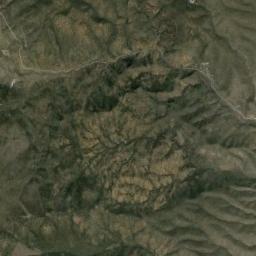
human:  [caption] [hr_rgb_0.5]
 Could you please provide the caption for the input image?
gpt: The mountain is uneven and rough .

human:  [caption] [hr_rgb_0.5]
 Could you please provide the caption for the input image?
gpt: There are many terraces and mountain trails on this mountain .

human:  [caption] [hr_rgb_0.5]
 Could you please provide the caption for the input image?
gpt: The folded mountain has a series of rugged mountains .

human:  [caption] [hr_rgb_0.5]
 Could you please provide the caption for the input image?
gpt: The mountain is full of green plants with lines of arid land .

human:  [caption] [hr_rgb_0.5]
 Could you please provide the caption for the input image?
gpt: There are many ridges on the brown mountain .